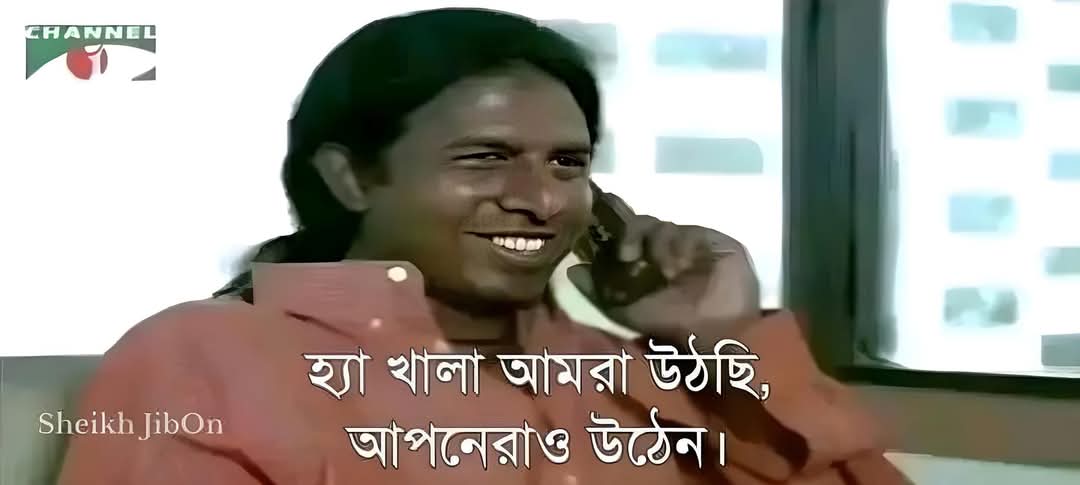
Text: হ্যা খালা আমরা উঠছি, আপনেরাও উঠেন।

Label: Non Hate